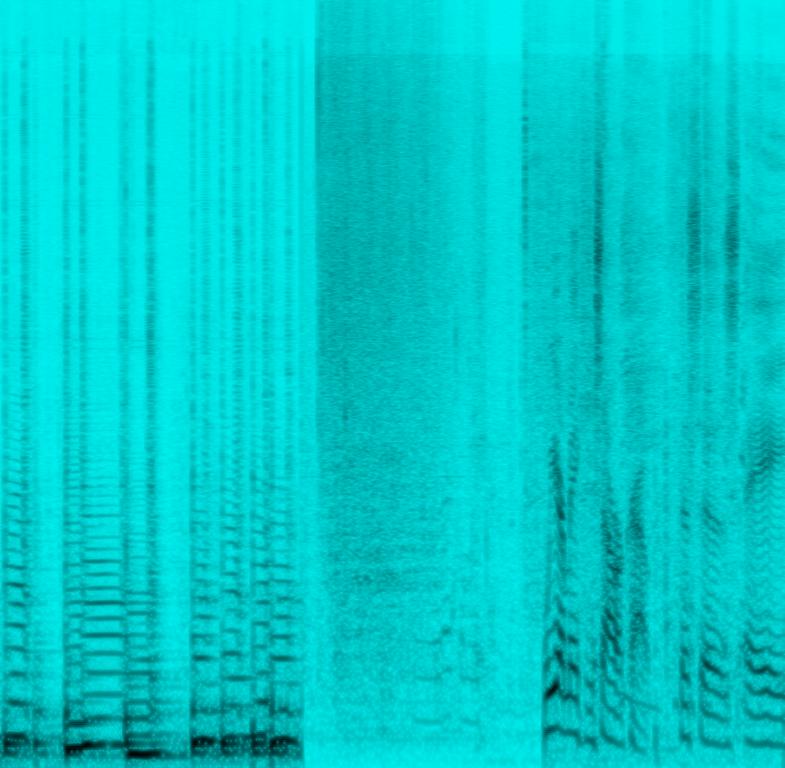
First, we have a bass intro that is played on the upright bass - it lasts for around five seconds. And then we heard some women speaking in Spanish while there was the sound of a liquid splashing in the  background. There is then an American man who speaks. Part of this clip was recorded live and then the narration dubbed over it.